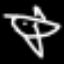
Label: airplane